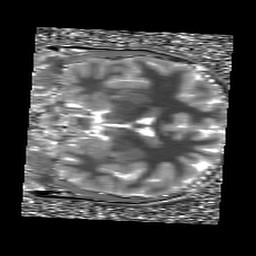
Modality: T1map
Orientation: coronal
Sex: female
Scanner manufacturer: siemens
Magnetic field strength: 3 T
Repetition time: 5 s
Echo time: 0.00368 s